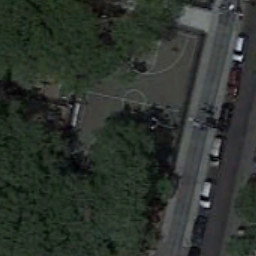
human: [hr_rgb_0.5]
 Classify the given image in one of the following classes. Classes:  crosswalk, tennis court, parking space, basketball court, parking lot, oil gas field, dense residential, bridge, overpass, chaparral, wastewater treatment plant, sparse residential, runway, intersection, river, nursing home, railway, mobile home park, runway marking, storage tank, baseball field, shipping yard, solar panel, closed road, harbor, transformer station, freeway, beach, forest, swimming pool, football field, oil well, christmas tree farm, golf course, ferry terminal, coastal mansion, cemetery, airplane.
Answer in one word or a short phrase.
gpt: basketball court